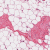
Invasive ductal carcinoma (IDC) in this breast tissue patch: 0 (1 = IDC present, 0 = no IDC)